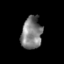
Tissue: prostate
Cell type: T cells
Senescence score: 0.2137
Nuclear area (px): 651
Mean DAPI intensity: 127.003